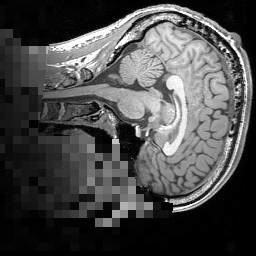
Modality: T1w
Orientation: sagittal
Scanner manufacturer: siemens
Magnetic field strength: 3 T
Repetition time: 1.5 s
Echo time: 0.00291 s